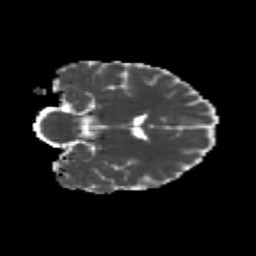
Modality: MD
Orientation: coronal
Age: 24
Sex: female
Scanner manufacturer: siemens
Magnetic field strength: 3 T
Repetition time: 3.5 s
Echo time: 0.104 s